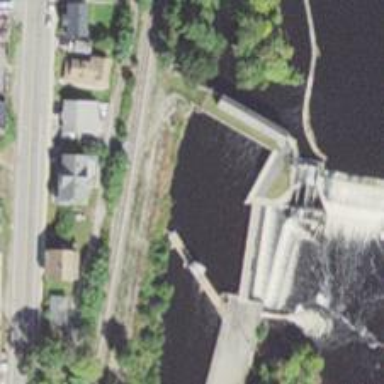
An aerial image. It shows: Dam along waterway.